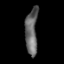
Tissue: lung
Cell type: Endothelial cells
Senescence score: 0.2142
Nuclear area (px): 566
Mean DAPI intensity: 102.477